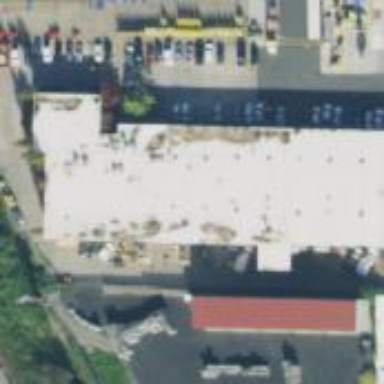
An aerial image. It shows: Building that is trade shop.